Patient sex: F
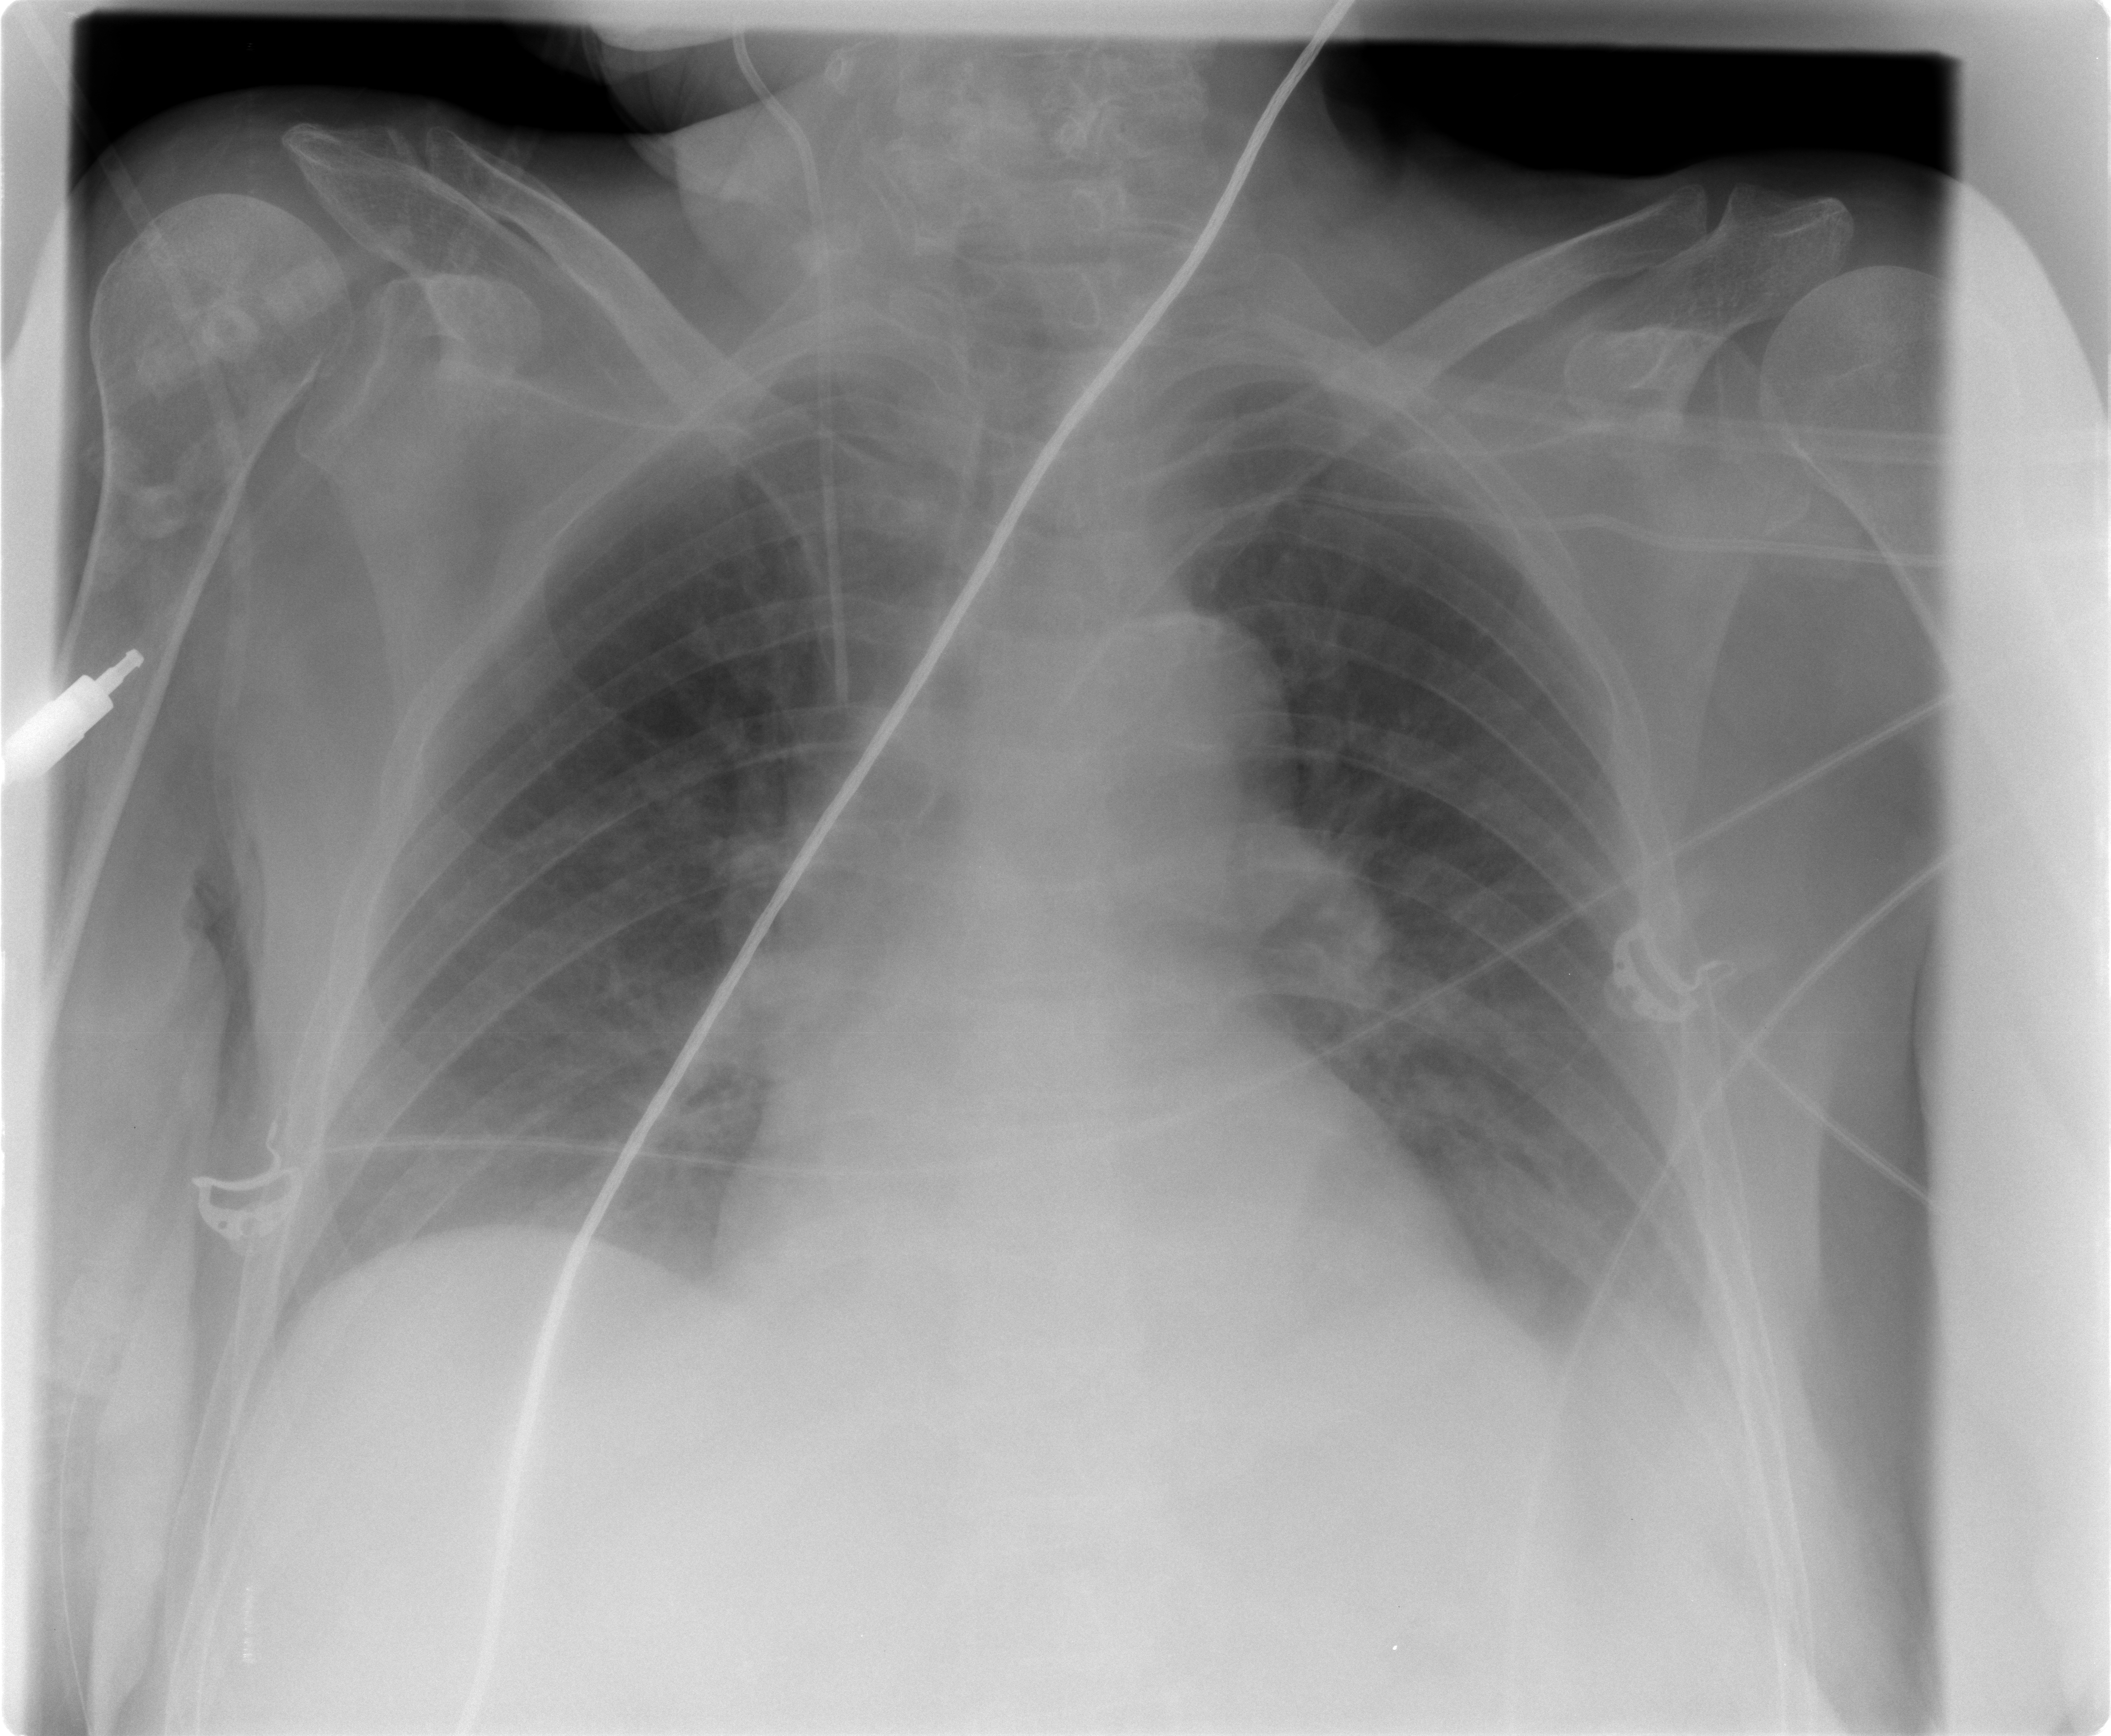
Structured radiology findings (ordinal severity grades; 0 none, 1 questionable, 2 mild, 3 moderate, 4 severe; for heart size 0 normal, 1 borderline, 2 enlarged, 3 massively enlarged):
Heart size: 0
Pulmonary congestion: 0
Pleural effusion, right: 0
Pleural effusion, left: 2
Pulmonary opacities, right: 0
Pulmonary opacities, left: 0
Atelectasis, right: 2
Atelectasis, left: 2